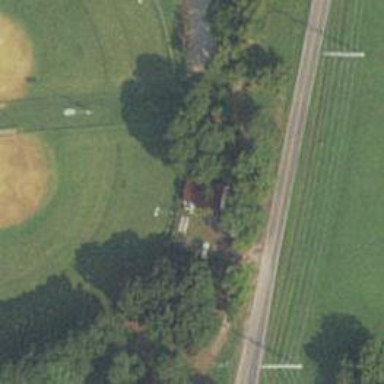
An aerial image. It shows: Chain-link fence surrounding baseball pitch.